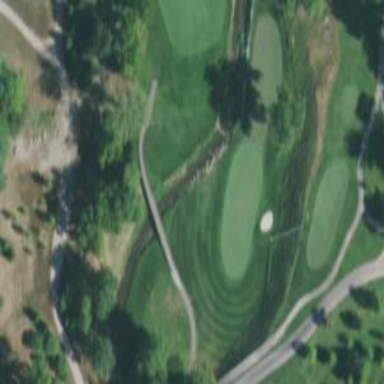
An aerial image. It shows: Footway bridge crossing over golf path.